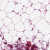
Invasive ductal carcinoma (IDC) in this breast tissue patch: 0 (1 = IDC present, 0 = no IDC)